Question: I use MYSQLWorkbench 6.1 on a localhost mysql server.
If I run 'SELECT 'run';' I get a correct text output in the console.
If I run this simple query instead:
'''
IF (1=1) THEN
SELECT 'run';
END IF
'''
I get syntax errno 1064. What's the problem?

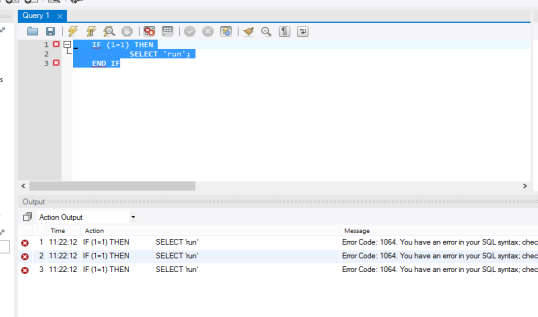
Answer: Because "BEGIN ... END syntax is used for writing compound statements, ". You are using that syntax outside of a stored procedure.
Please read the manual: <URL>